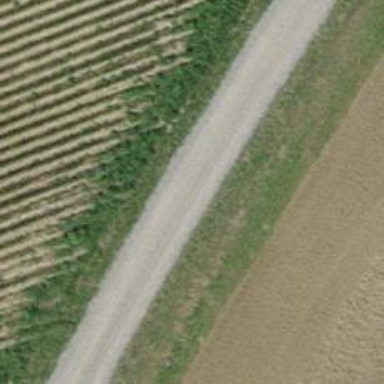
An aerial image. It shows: Gravel track with grade 2 quality.